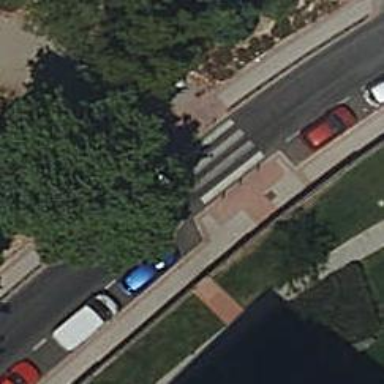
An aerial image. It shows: Footway with zebra crossing.